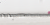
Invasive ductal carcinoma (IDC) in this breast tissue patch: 0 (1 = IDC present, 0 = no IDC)